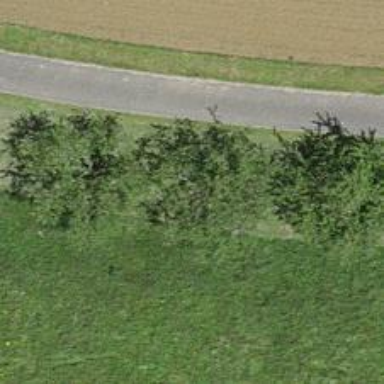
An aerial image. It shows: Hedge barrier.